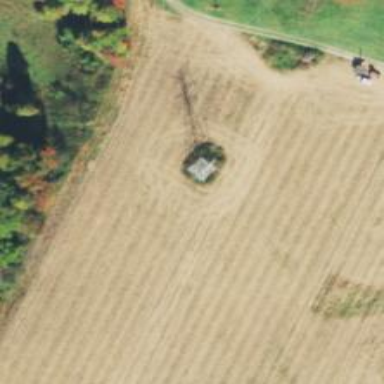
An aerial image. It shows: Lattice structure tower used for power transmission.